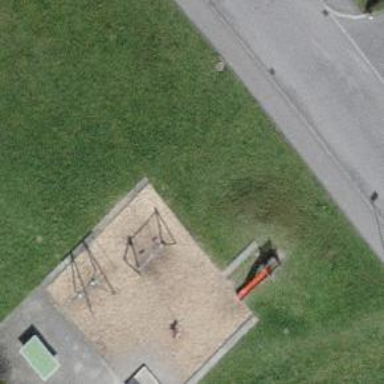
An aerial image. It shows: Playground.